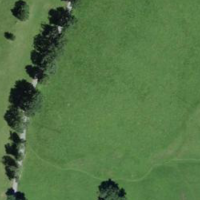
EUNIS habitat code: 24
Species observed at this site:
Geum rivale